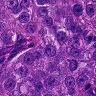
Metastatic tissue present: yes